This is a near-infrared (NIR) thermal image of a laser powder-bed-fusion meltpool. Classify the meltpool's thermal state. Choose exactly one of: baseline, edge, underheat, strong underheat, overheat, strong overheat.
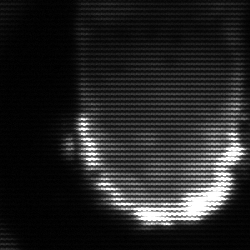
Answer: baseline